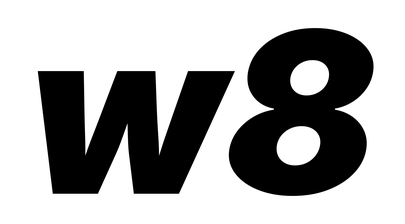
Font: Inter-Italic_Black_Italic